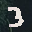
Label: 3